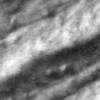
Label: no_change